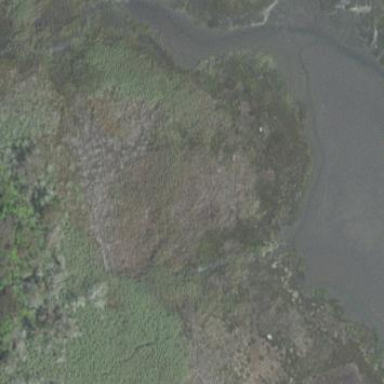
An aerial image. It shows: Marshy wetland area.